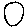
Label: circle